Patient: sex M, age 43
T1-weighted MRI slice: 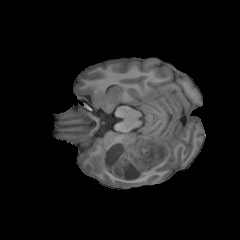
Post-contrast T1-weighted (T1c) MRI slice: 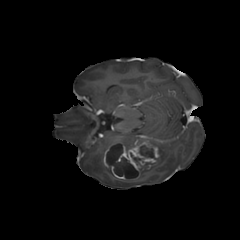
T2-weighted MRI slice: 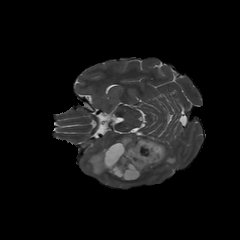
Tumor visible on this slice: yes
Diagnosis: Glioblastoma, IDH-wildtype
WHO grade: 4